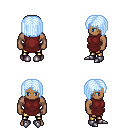
a pixel art fantasy rpg character, male body template, human, dark skin, maroon tunic, gold greaves, white cyan pageboy hairstyle, metal boots, four views (front, back, left, right), 2x2 character sprite sheet, small pixel art, hard edges, no anti-aliasing